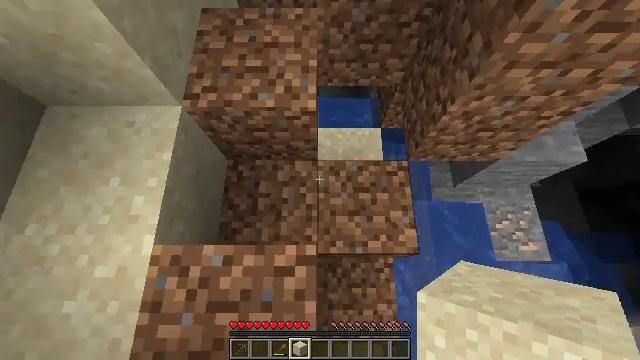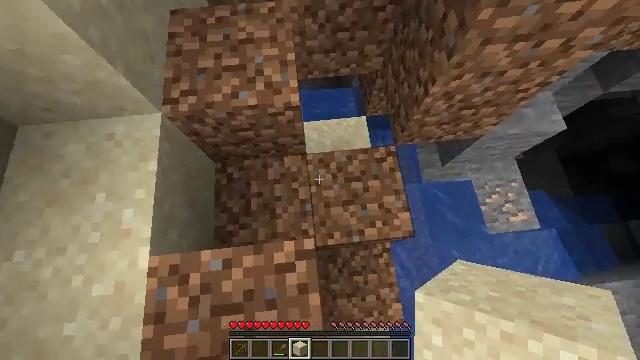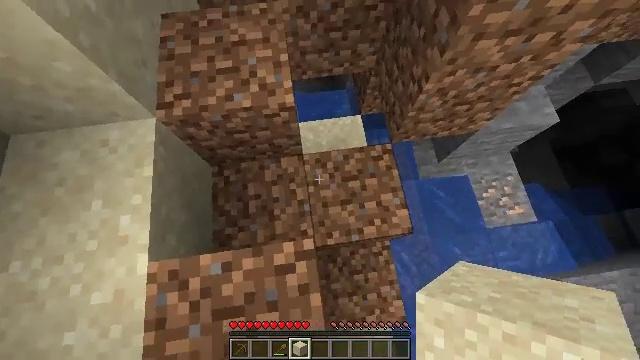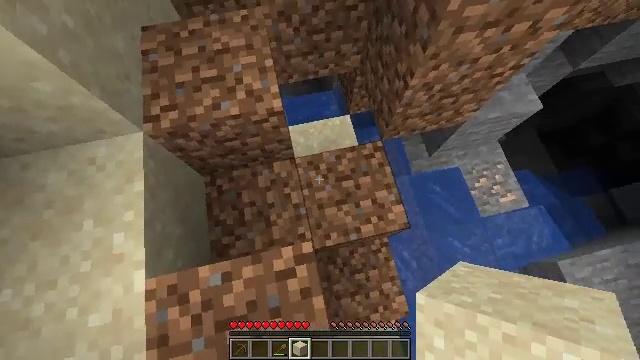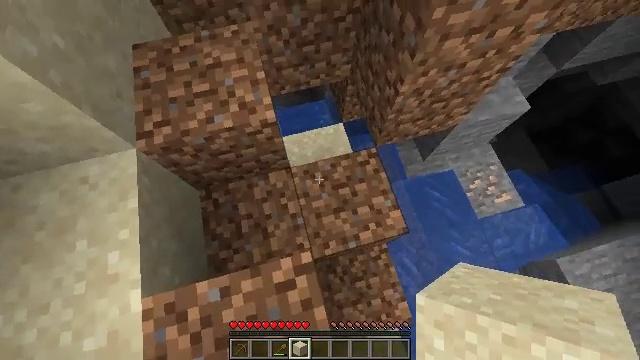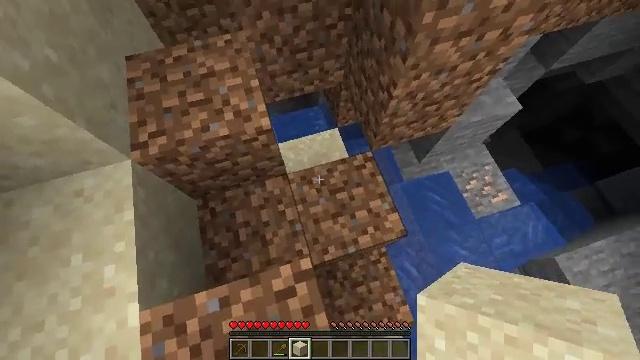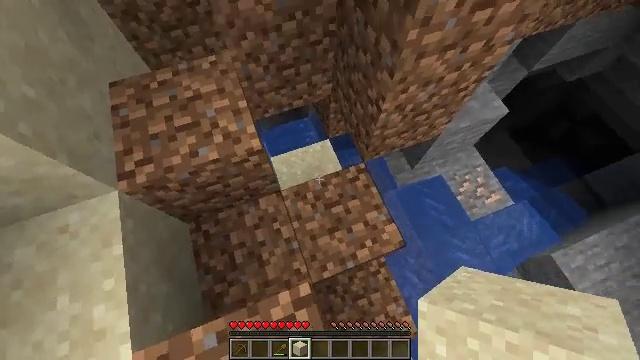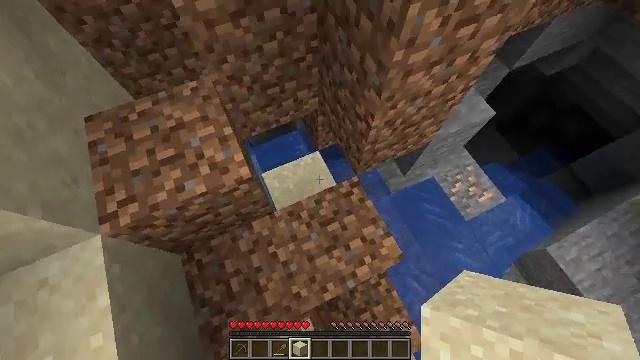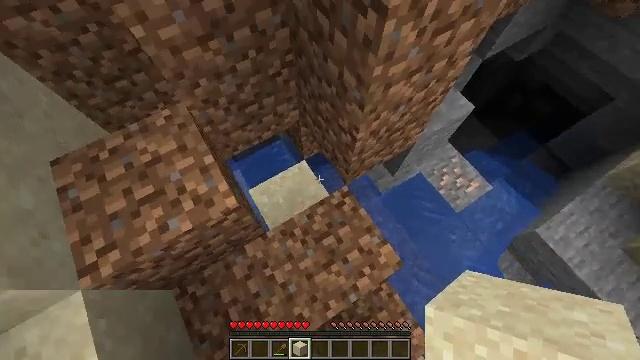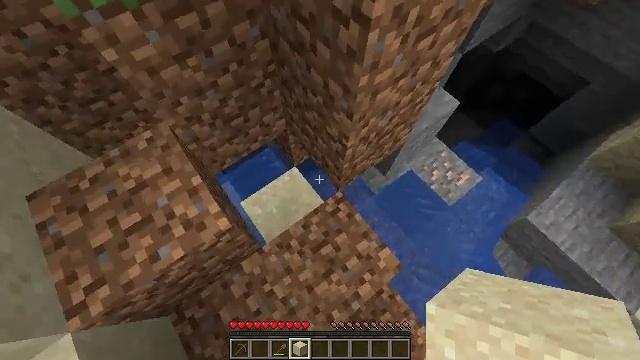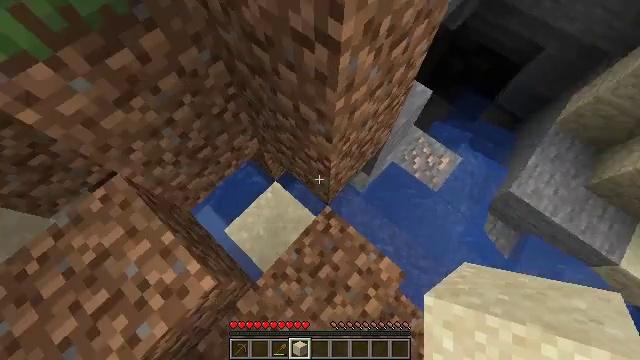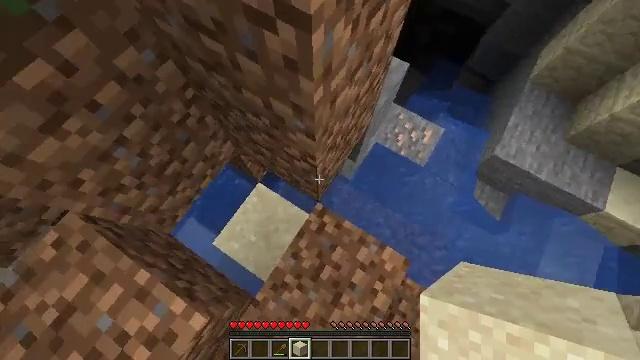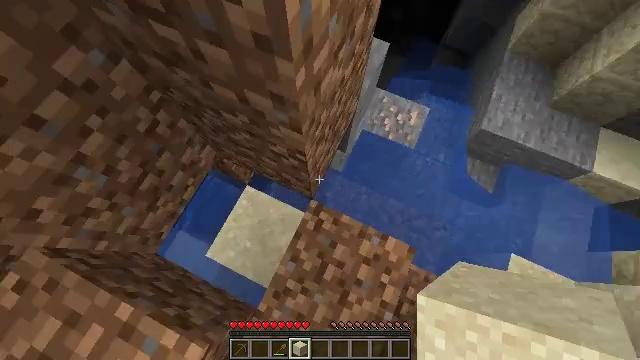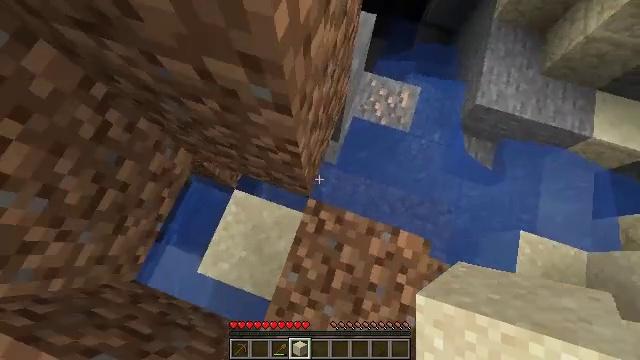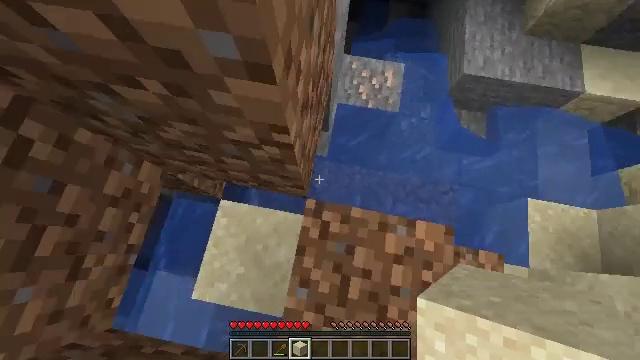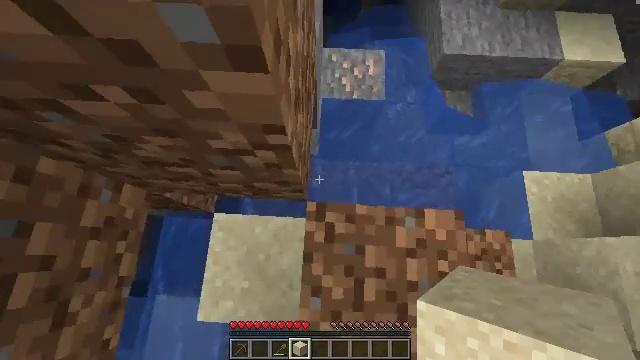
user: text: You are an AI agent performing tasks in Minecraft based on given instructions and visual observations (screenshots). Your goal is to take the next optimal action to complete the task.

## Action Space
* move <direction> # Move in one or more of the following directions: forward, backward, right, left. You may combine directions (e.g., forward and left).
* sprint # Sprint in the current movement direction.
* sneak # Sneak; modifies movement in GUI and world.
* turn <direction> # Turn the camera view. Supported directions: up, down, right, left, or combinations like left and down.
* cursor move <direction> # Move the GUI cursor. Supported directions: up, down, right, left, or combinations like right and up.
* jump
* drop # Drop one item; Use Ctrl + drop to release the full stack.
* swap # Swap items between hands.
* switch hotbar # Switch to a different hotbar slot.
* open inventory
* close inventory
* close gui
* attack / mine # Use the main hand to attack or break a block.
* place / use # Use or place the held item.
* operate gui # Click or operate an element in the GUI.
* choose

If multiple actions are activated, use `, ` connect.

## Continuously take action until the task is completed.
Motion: motion action
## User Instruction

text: Gather dirt.
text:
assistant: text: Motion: turn right and down
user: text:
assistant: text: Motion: turn right
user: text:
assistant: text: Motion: turn right
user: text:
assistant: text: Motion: turn right and up
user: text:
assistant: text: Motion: turn right and up
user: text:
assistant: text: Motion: move forward, turn right and up
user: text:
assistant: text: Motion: move forward, turn right
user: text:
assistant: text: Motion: move forward, turn right
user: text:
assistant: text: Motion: move forward, turn right
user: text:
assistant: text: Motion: move forward, turn right and down
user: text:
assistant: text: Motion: turn right and down
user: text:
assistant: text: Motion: turn right and down
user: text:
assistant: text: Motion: turn right and down
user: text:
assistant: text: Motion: turn right and down
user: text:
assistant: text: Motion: turn right
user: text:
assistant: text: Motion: turn right
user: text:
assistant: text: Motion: turn right
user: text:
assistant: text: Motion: turn right and up
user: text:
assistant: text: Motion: turn right
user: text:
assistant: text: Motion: turn right and up
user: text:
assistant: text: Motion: turn right and up
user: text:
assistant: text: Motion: turn right and up
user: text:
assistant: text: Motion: turn right and up
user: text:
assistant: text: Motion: turn right
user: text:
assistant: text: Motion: no_op
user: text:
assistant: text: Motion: no_op
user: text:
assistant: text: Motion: turn right
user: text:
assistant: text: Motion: no_op
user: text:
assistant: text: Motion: turn right
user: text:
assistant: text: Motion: turn right